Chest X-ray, AP view. Patient: 48 years old, sex M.
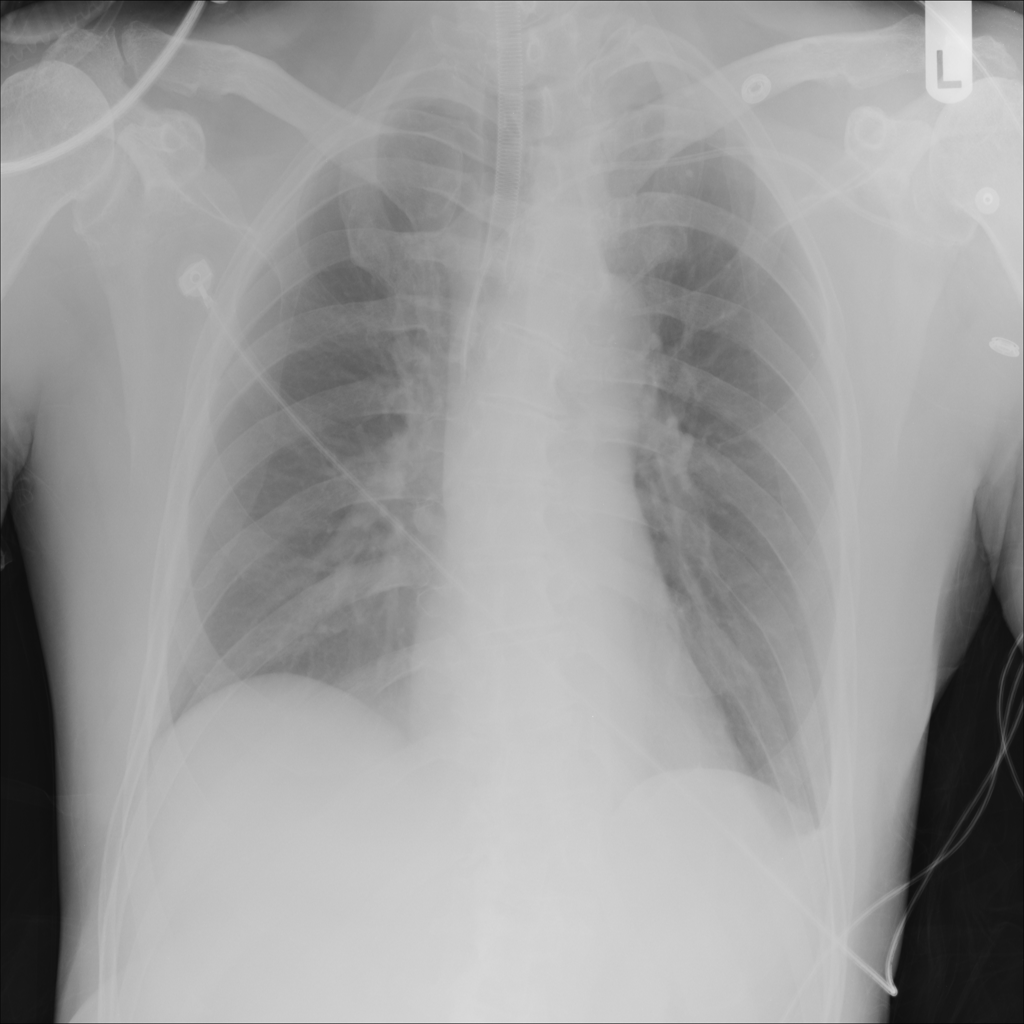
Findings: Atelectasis